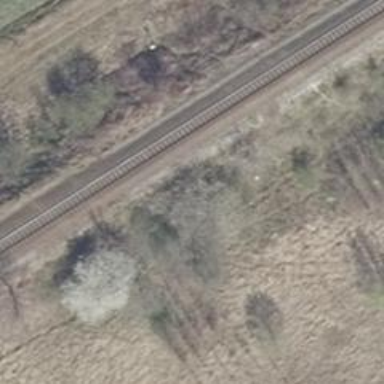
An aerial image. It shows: Railway signal.